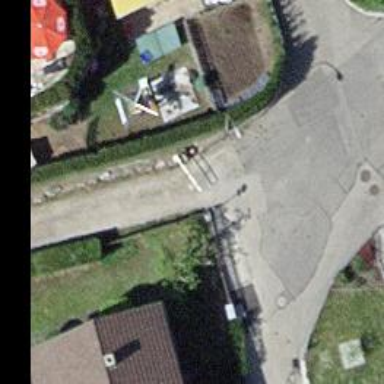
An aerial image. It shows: Lift gate barrier.